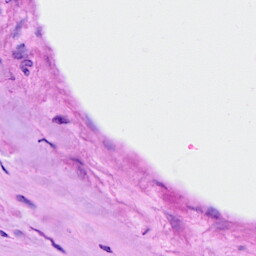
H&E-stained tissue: Breast